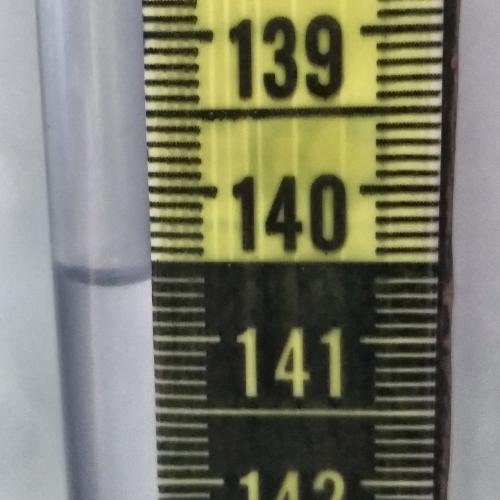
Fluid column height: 140.6 cm